Question: I have a problem with layout. Look at the picture:

as you can see stars are over text and buttons. how I can do that text and buttons are over stars? This stars is animation. this is my xml:
'''
<?xml version="1.0" encoding="utf-8"?>
<LinearLayout xmlns:android="http://schemas.android.com/apk/res/android"
android:layout_width="match_parent"
android:layout_height="match_parent"
android:orientation="vertical" >
<ImageView
android:id="@+id/imageView1"
android:layout_width="25dp"
android:layout_height="25dp"
android:src="@drawable/star_bez_nog" />
<ImageView
android:id="@+id/imageView2"
android:layout_width="25dp"
android:layout_height="25dp"
android:src="@drawable/star_bez_nog" />
<ImageView
android:id="@+id/imageView3"
android:layout_width="25dp"
android:layout_height="25dp"
android:src="@drawable/star_bez_nog" />
<TextView
android:id="@+id/textView1"
android:layout_width="wrap_content"
android:layout_height="wrap_content"
android:layout_gravity="center_horizontal"
android:text="Czy chcesz kontynuowac?/Do you want to continous?"
android:textAppearance="?android:attr/textAppearanceMedium" />
<ImageView
android:id="@+id/imageView4"
android:layout_width="25dp"
android:layout_height="25dp"
android:src="@drawable/star_bez_nog" />
<RelativeLayout
android:id="@+id/relativeLayout1"
android:layout_width="match_parent"
android:layout_height="wrap_content"
>
<Button
android:id="@+id/buttonNo"
android:layout_width="wrap_content"
android:layout_height="wrap_content"
android:layout_alignParentRight="true"
android:layout_alignParentTop="true"
android:layout_marginRight="158dp"
android:text="Nie/No" />
<Button
android:id="@+id/buttonYes"
android:layout_width="wrap_content"
android:layout_height="wrap_content"
android:layout_alignParentTop="true"
android:layout_marginRight="94dp"
android:layout_toLeftOf="@+id/buttonNo"
android:text="Tak/Yes" />
</RelativeLayout>
<ImageView
android:id="@+id/imageView5"
android:layout_width="25dp"
android:layout_height="25dp"
android:src="@drawable/star_bez_nog" />
<ImageView
android:id="@+id/imageView6"
android:layout_width="25dp"
android:layout_height="25dp"
android:src="@drawable/star_bez_nog" />
<ImageView
android:id="@+id/imageView7"
android:layout_width="25dp"
android:layout_height="25dp"
android:src="@drawable/star_bez_nog" />
<ImageView
android:id="@+id/imageView8"
android:layout_width="25dp"
android:layout_height="25dp"
android:src="@drawable/star_bez_nog" />
<ImageView
android:id="@+id/imageView9"
android:layout_width="25dp"
android:layout_height="25dp"
android:src="@drawable/star_bez_nog" />
<ImageView
android:id="@+id/imageView10"
android:layout_width="25dp"
android:layout_height="25dp"
android:src="@drawable/star_bez_nog" />
<ImageView
android:id="@+id/imageView11"
android:layout_width="25dp"
android:layout_height="25dp"
android:src="@drawable/star_bez_nog" />
<ImageView
android:id="@+id/imageView12"
android:layout_width="25dp"
android:layout_height="25dp"
android:src="@drawable/star_bez_nog" />
<ImageView
android:id="@+id/imageView13"
android:layout_width="25dp"
android:layout_height="25dp"
android:src="@drawable/star_bez_nog" />
<ImageView
android:id="@+id/imageView14"
android:layout_width="25dp"
android:layout_height="25dp"
android:src="@drawable/star_bez_nog" />
<ImageView
android:id="@+id/imageView15"
android:layout_width="25dp"
android:layout_height="25dp"
android:src="@drawable/star_bez_nog" />
<ImageView
android:id="@+id/imageView16"
android:layout_width="25dp"
android:layout_height="25dp"
android:src="@drawable/star_bez_nog" />
<ImageView
android:id="@+id/imageView17"
android:layout_width="25dp"
android:layout_height="25dp"
android:src="@drawable/star_bez_nog" />
<ImageView
android:id="@+id/imageView18"
android:layout_width="25dp"
android:layout_height="25dp"
android:src="@drawable/star_bez_nog" />
<ImageView
android:id="@+id/imageView19"
android:layout_width="25dp"
android:layout_height="25dp"
android:src="@drawable/star_bez_nog" />
<ImageView
android:id="@+id/imageView20"
android:layout_width="25dp"
android:layout_height="25dp"
android:src="@drawable/star_bez_nog" />
<ImageView
android:id="@+id/imageView21"
android:layout_width="25dp"
android:layout_height="25dp"
android:src="@drawable/star_bez_nog" />
<ImageView
android:id="@+id/imageView22"
android:layout_width="25dp"
android:layout_height="25dp"
android:src="@drawable/star_bez_nog" />
<ImageView
android:id="@+id/imageView23"
android:layout_width="25dp"
android:layout_height="25dp"
android:src="@drawable/star_bez_nog" />
<ImageView
android:id="@+id/imageView24"
android:layout_width="25dp"
android:layout_height="25dp"
android:src="@drawable/star_bez_nog" />
<ImageView
android:id="@+id/imageView25"
android:layout_width="25dp"
android:layout_height="25dp"
android:src="@drawable/star_bez_nog" />
<ImageView
android:id="@+id/imageView26"
android:layout_width="25dp"
android:layout_height="25dp"
android:src="@drawable/star_bez_nog" />
<ImageView
android:id="@+id/imageView27"
android:layout_width="25dp"
android:layout_height="25dp"
android:src="@drawable/star_bez_nog" />
<ImageView
android:id="@+id/imageView28"
android:layout_width="25dp"
android:layout_height="25dp"
android:src="@drawable/star_bez_nog" />
<ImageView
android:id="@+id/imageView29"
android:layout_width="25dp"
android:layout_height="25dp"
android:src="@drawable/star_bez_nog" />
<ImageView
android:id="@+id/imageView30"
android:layout_width="25dp"
android:layout_height="25dp"
android:src="@drawable/star_bez_nog" />
<ImageView
android:id="@+id/imageView31"
android:layout_width="25dp"
android:layout_height="25dp"
android:src="@drawable/star_bez_nog" />
<ImageView
android:id="@+id/imageView32"
android:layout_width="25dp"
android:layout_height="25dp"
android:src="@drawable/star_bez_nog" />
<ImageView
android:id="@+id/imageView33"
android:layout_width="25dp"
android:layout_height="25dp"
android:src="@drawable/star_bez_nog" />
<ImageView
android:id="@+id/imageView34"
android:layout_width="25dp"
android:layout_height="25dp"
android:src="@drawable/star_bez_nog" />
<ImageView
android:id="@+id/imageView35"
android:layout_width="25dp"
android:layout_height="25dp"
android:src="@drawable/star_bez_nog" />
<ImageView
android:id="@+id/imageView36"
android:layout_width="25dp"
android:layout_height="25dp"
android:src="@drawable/star_bez_nog" />
<ImageView
android:id="@+id/imageView37"
android:layout_width="25dp"
android:layout_height="25dp"
android:src="@drawable/star_bez_nog" />
<ImageView
android:id="@+id/imageView38"
android:layout_width="25dp"
android:layout_height="25dp"
android:src="@drawable/star_bez_nog" />
<ImageView
android:id="@+id/imageView39"
android:layout_width="25dp"
android:layout_height="25dp"
android:src="@drawable/star_bez_nog" />
<ImageView
android:id="@+id/imageView40"
android:layout_width="25dp"
android:layout_height="25dp"
android:src="@drawable/star_bez_nog" />
<ImageView
android:id="@+id/imageView41"
android:layout_width="25dp"
android:layout_height="25dp"
android:src="@drawable/star_bez_nog" />
<ImageView
android:id="@+id/imageView42"
android:layout_width="25dp"
android:layout_height="25dp"
android:src="@drawable/star_bez_nog" />
<ImageView
android:id="@+id/imageView43"
android:layout_width="25dp"
android:layout_height="25dp"
android:src="@drawable/star_bez_nog" />
<ImageView
android:id="@+id/imageView44"
android:layout_width="25dp"
android:layout_height="25dp"
android:src="@drawable/star_bez_nog" />
<ImageView
android:id="@+id/imageView45"
android:layout_width="25dp"
android:layout_height="25dp"
android:src="@drawable/star_bez_nog" />
<ImageView
android:id="@+id/imageView46"
android:layout_width="25dp"
android:layout_height="25dp"
android:src="@drawable/star_bez_nog" />
<ImageView
android:id="@+id/imageView47"
android:layout_width="25dp"
android:layout_height="25dp"
android:src="@drawable/star_bez_nog" />
<ImageView
android:id="@+id/imageView48"
android:layout_width="25dp"
android:layout_height="25dp"
android:src="@drawable/star_bez_nog" />
<ImageView
android:id="@+id/imageView49"
android:layout_width="25dp"
android:layout_height="25dp"
android:src="@drawable/star_bez_nog" />
<ImageView
android:id="@+id/imageView50"
android:layout_width="25dp"
android:layout_height="25dp"
android:src="@drawable/star_bez_nog" />
<ImageView
android:id="@+id/imageView51"
android:layout_width="25dp"
android:layout_height="25dp"
android:src="@drawable/star_bez_nog" />
<ImageView
android:id="@+id/imageView52"
android:layout_width="25dp"
android:layout_height="25dp"
android:src="@drawable/star_bez_nog" />
<ImageView
android:id="@+id/imageView53"
android:layout_width="25dp"
android:layout_height="25dp"
android:src="@drawable/star_bez_nog" />
<ImageView
android:id="@+id/imageView54"
android:layout_width="25dp"
android:layout_height="25dp"
android:src="@drawable/star_bez_nog" />
<ImageView
android:id="@+id/imageView55"
android:layout_width="25dp"
android:layout_height="25dp"
android:src="@drawable/star_bez_nog" />
<ImageView
android:id="@+id/imageView56"
android:layout_width="25dp"
android:layout_height="25dp"
android:src="@drawable/star_bez_nog" />
<ImageView
android:id="@+id/imageView57"
android:layout_width="25dp"
android:layout_height="25dp"
android:src="@drawable/star_bez_nog" />
<ImageView
android:id="@+id/imageView58"
android:layout_width="25dp"
android:layout_height="25dp"
android:src="@drawable/star_bez_nog" />
<ImageView
android:id="@+id/imageView59"
android:layout_width="25dp"
android:layout_height="25dp"
android:src="@drawable/star_bez_nog" />
<ImageView
android:id="@+id/imageView60"
android:layout_width="25dp"
android:layout_height="25dp"
android:src="@drawable/star_bez_nog" />
</LinearLayout>
'''
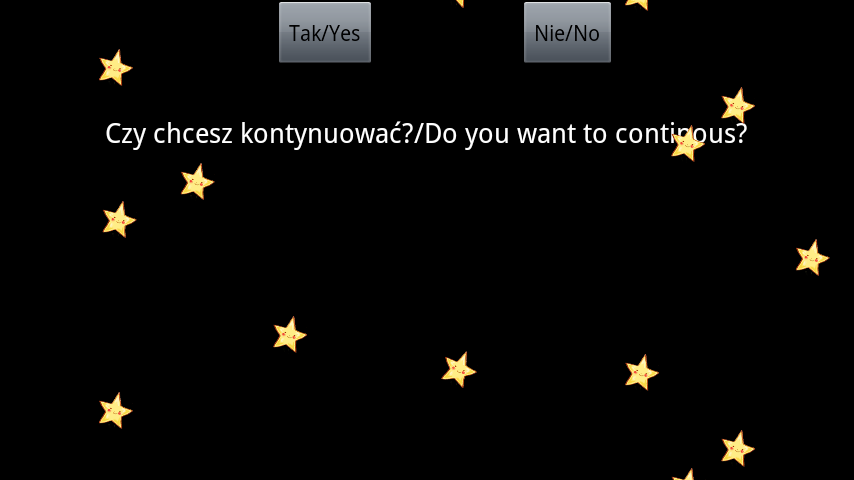
Answer: Make a layout file that consists of all the stars and an another layout that contains button and textview and what ever you want.
Now Create a layout frame layout that contains both the layout first add stars layout and then buttons layout.